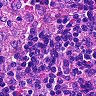
Metastatic tissue present: no